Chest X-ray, PA view. Patient: 55 years old, sex M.
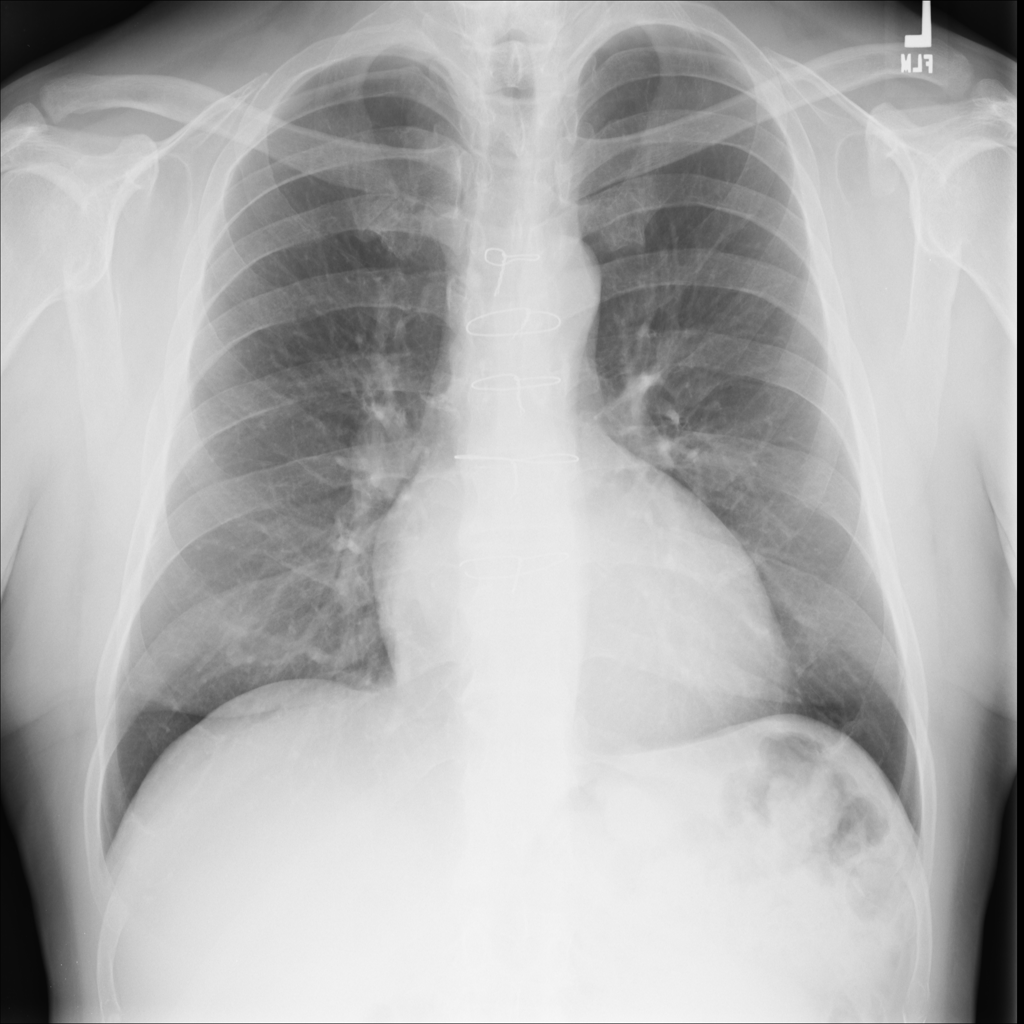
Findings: Cardiomegaly, Emphysema